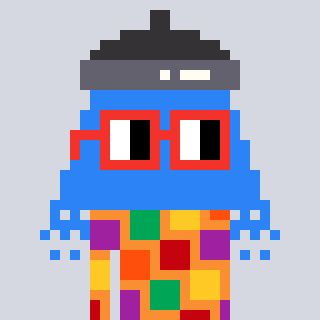
a pixel art character with square red glasses, a shower-shaped head and a orange-colored body on a cool background